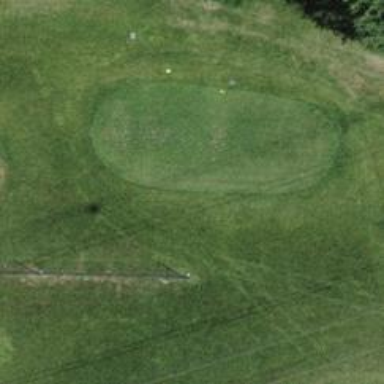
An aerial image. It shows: Golf tee.